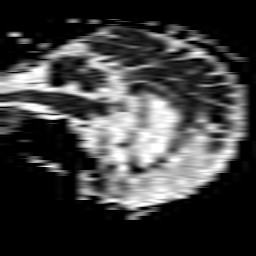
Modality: ADC
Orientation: sagittal
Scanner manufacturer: philips
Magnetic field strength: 1.5 T
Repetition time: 3.512 s
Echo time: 0.07078 s